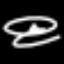
Label: diamond